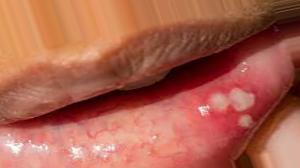
Condition: Mouth Ulcer